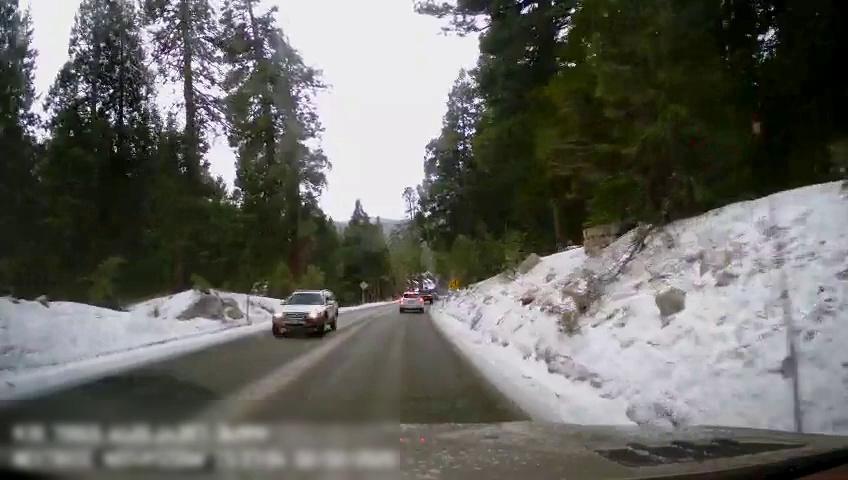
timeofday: Day
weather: Snowy
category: Drivable Space
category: Vehicles | SUV
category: Vehicles | Truck
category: Vehicles | SUV
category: Lanes | Current Lane
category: Traffic | Signs